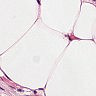
Metastatic tissue present: no